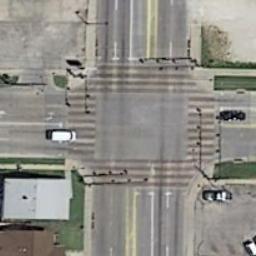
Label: intersection